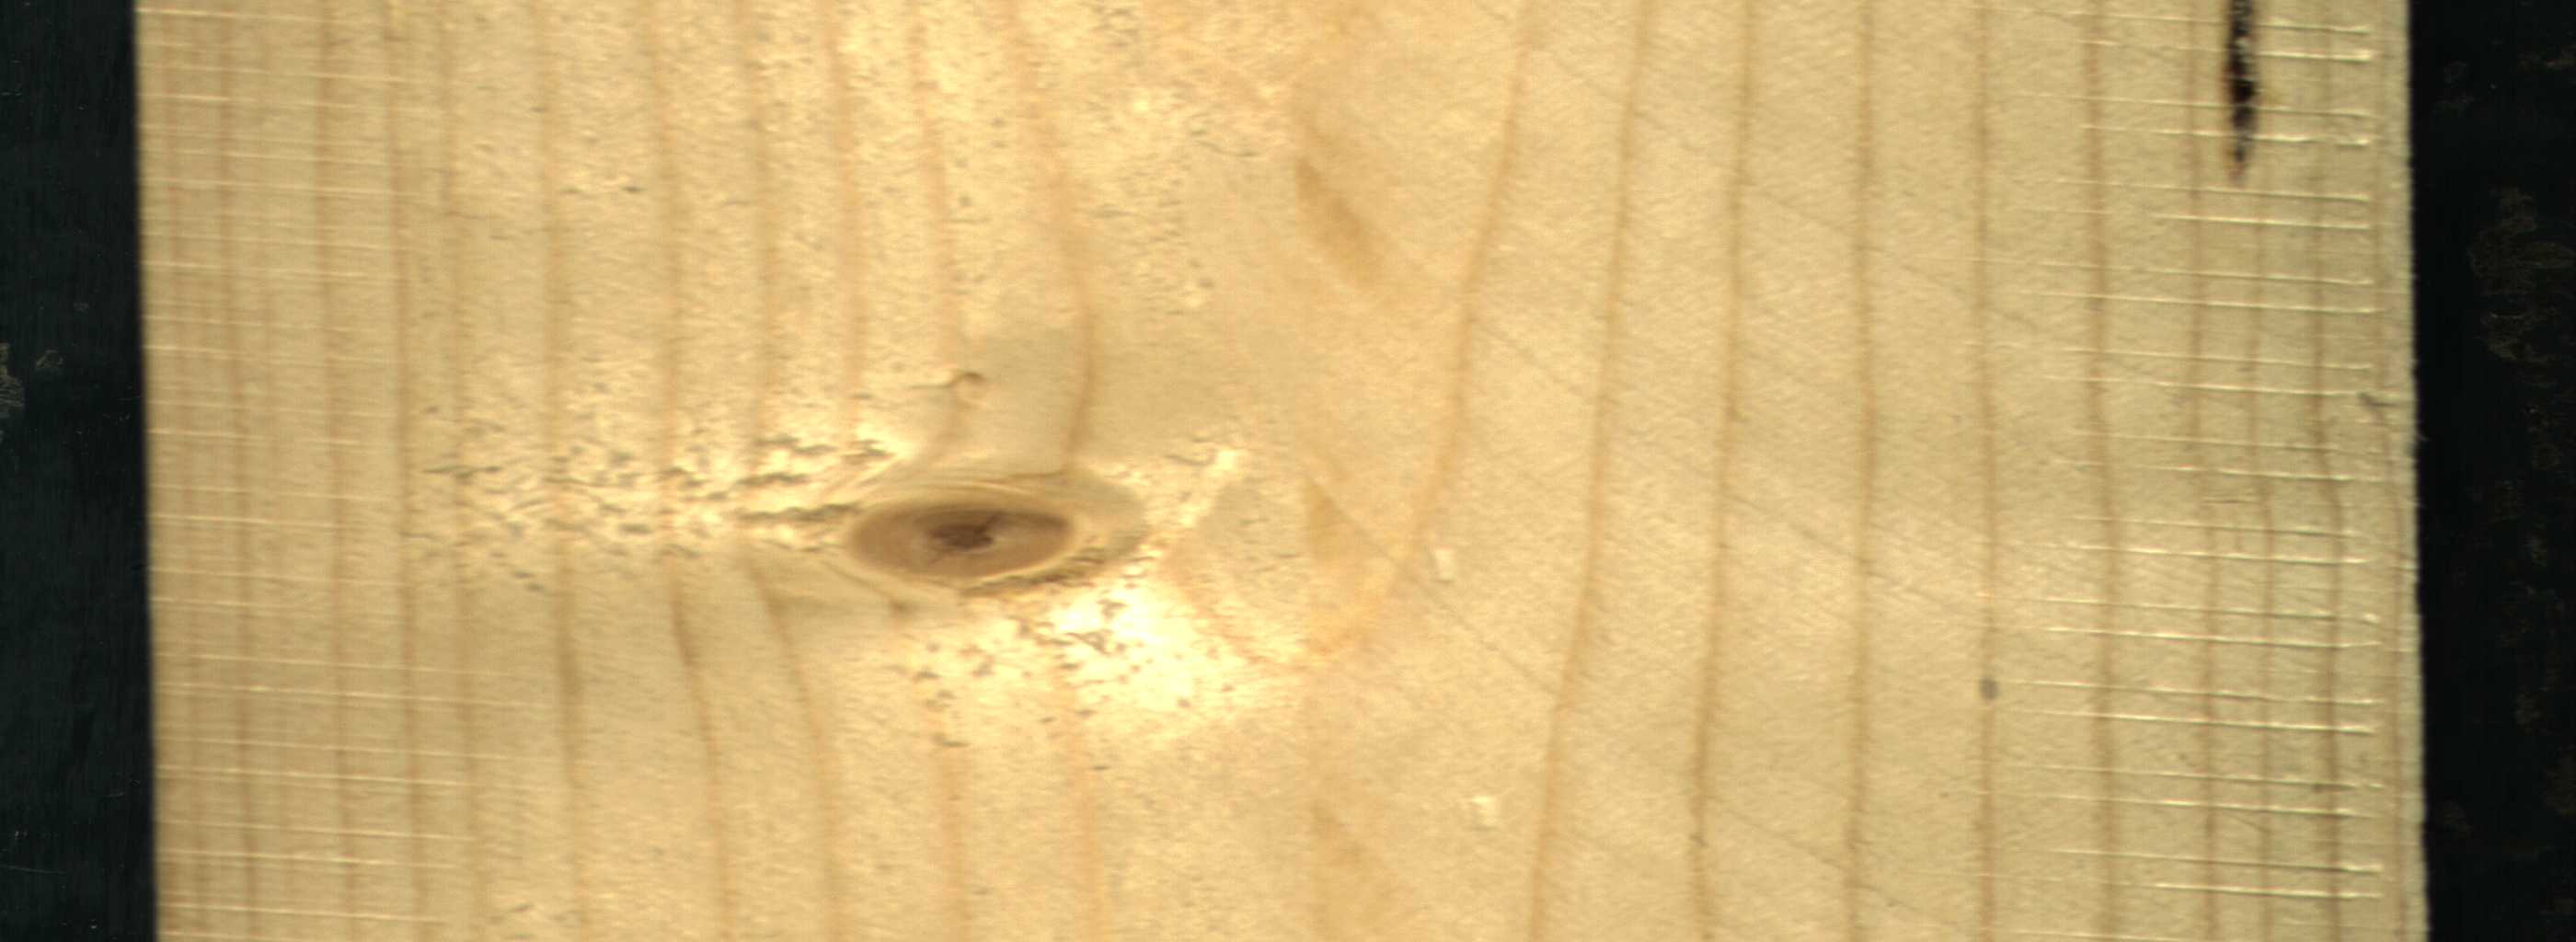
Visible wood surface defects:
resin
Live_Knot